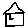
Label: house